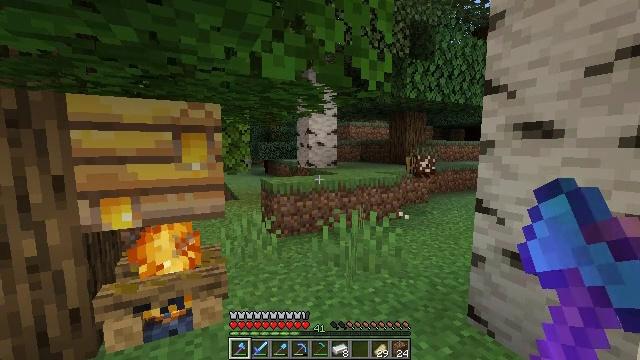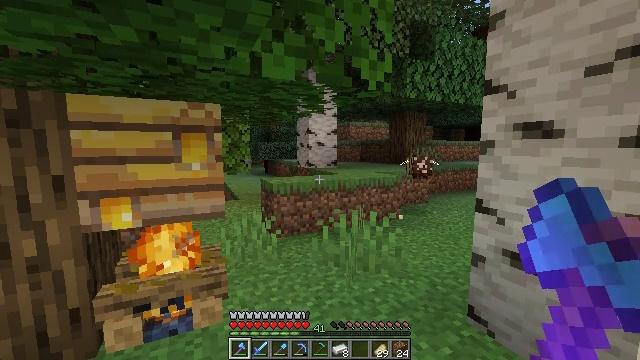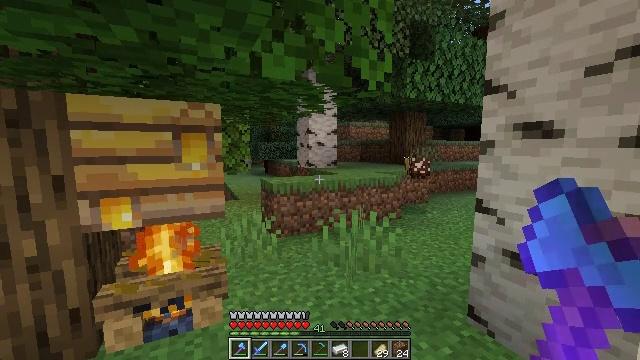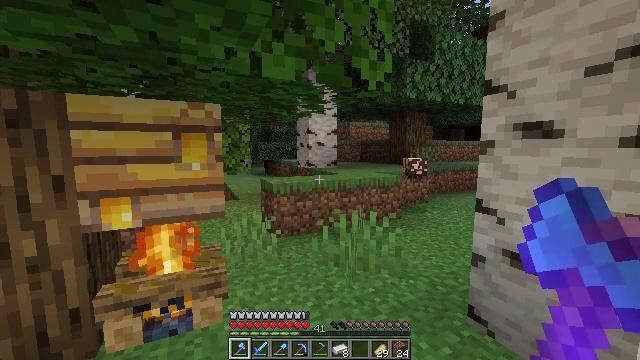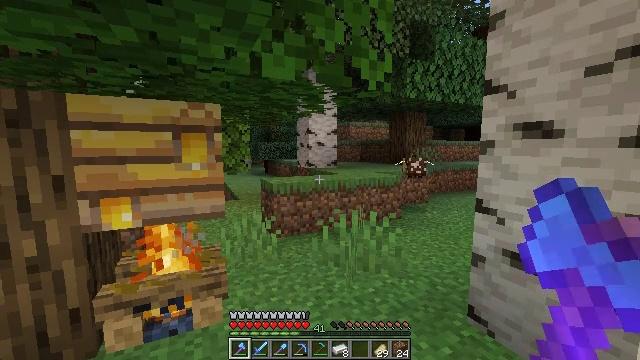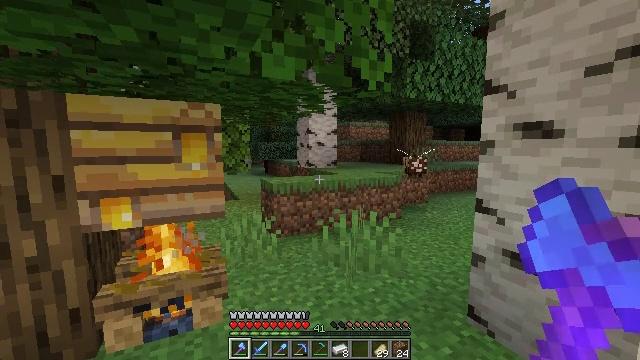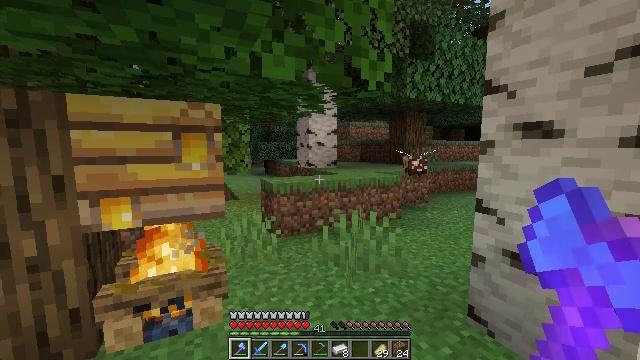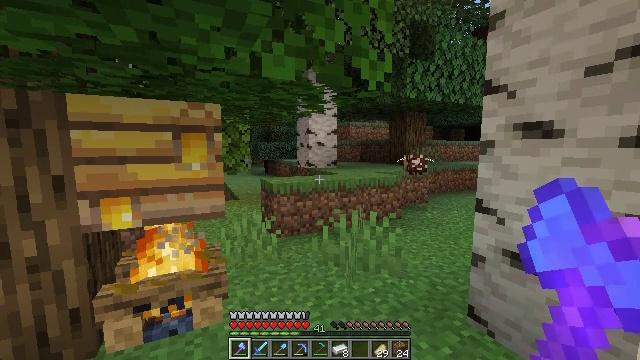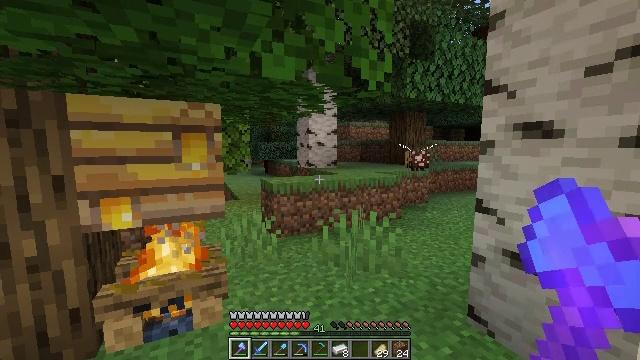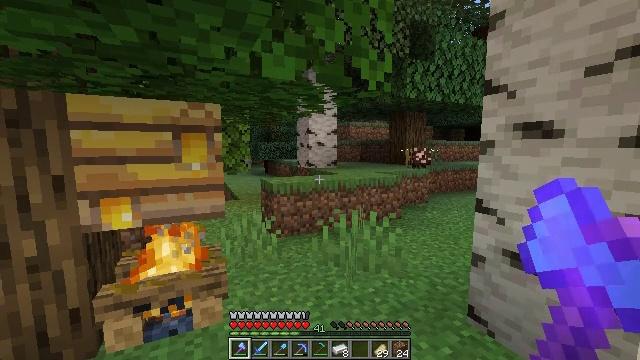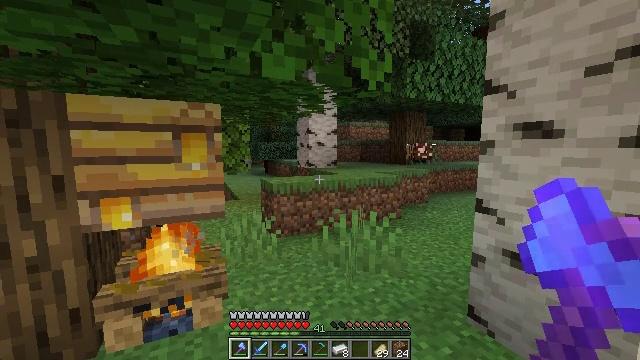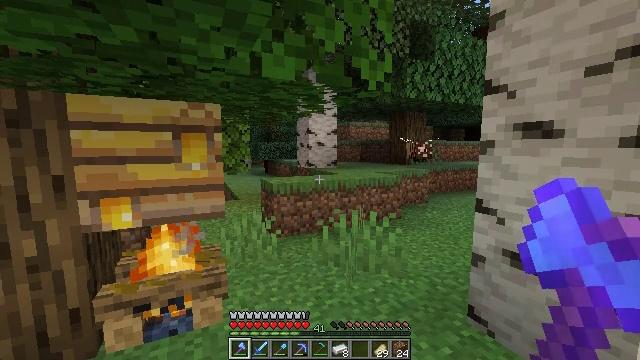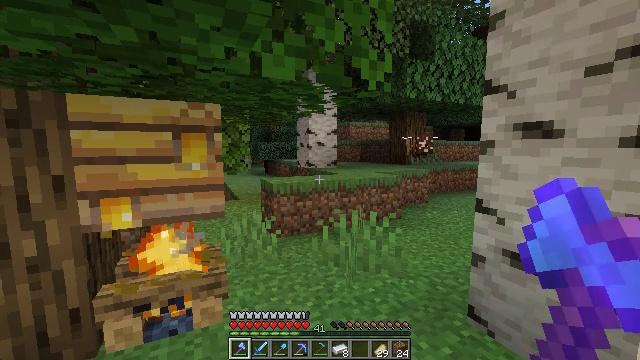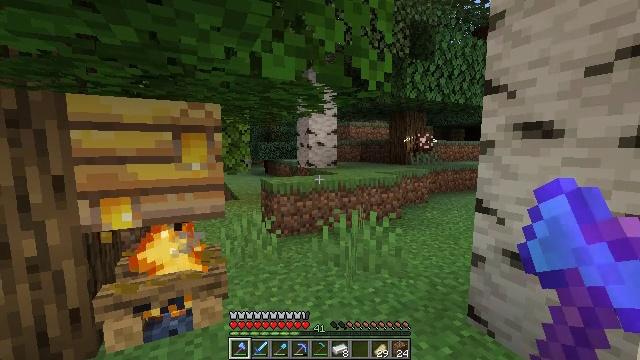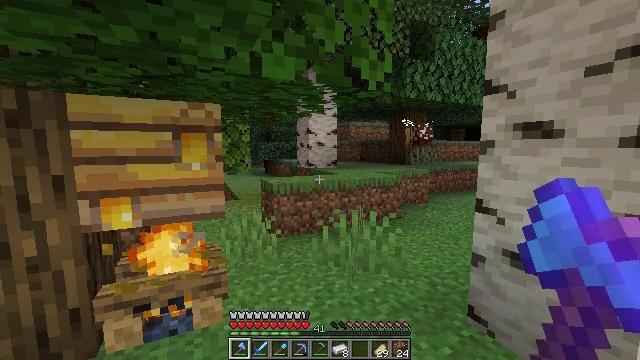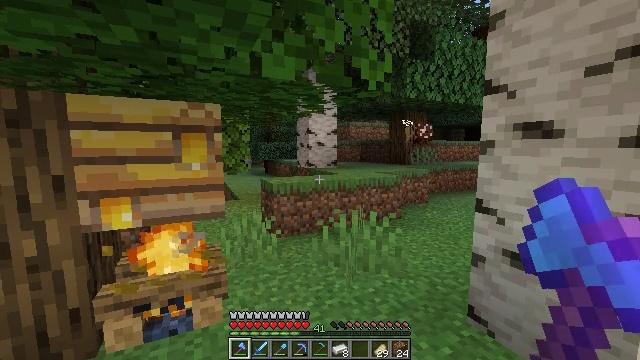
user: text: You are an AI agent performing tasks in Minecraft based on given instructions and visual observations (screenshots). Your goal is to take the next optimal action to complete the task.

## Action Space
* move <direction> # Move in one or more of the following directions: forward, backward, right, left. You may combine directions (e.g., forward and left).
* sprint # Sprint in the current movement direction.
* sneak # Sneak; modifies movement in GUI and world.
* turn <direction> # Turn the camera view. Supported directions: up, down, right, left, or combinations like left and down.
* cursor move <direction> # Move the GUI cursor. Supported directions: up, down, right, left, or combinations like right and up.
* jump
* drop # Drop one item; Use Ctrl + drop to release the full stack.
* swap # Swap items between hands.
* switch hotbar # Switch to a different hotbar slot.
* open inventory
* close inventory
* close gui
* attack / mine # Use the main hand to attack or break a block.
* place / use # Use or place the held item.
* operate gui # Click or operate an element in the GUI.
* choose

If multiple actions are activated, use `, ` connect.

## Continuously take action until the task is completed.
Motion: motion action
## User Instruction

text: Harvest sweet berries by mining the bush.
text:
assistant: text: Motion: no_op
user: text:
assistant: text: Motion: no_op
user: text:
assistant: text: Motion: no_op
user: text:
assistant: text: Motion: no_op
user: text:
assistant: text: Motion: no_op
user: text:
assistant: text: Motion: no_op
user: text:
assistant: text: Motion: no_op
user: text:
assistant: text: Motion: no_op
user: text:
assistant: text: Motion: no_op
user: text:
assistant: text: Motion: no_op
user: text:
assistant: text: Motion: no_op
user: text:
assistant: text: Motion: no_op
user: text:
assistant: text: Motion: no_op
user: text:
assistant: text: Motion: no_op
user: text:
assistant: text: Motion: no_op
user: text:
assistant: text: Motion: no_op
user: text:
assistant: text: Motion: no_op
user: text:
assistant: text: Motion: no_op
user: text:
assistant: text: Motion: no_op
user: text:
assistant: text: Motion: no_op
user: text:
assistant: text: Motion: no_op
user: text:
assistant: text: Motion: no_op
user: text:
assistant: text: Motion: no_op
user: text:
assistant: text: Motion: no_op
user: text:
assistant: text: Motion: no_op
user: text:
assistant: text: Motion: no_op
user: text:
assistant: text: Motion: no_op
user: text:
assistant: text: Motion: no_op
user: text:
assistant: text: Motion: no_op
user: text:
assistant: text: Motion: no_op